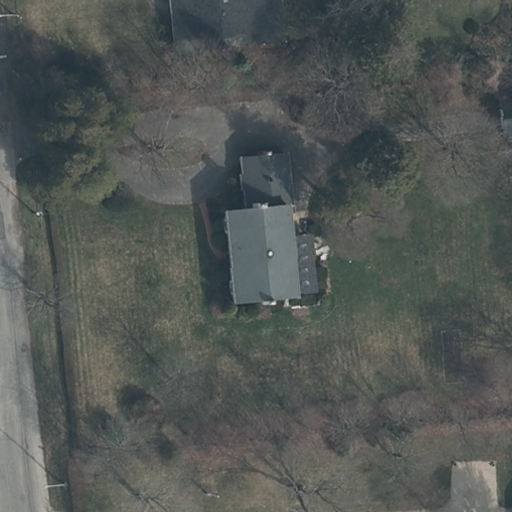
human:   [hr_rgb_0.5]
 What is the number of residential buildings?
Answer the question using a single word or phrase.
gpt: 2

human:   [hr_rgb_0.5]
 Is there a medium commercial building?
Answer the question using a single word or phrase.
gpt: no

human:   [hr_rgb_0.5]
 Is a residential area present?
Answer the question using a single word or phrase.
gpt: yes

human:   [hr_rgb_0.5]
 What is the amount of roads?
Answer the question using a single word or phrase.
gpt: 1

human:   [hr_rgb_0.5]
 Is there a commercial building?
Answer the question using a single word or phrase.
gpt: no

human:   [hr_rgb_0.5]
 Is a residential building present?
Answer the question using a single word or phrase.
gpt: yes

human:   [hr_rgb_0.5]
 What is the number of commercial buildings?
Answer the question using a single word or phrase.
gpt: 0

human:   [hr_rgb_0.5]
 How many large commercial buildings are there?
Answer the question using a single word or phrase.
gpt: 0

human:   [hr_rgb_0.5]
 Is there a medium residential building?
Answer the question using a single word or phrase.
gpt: yes

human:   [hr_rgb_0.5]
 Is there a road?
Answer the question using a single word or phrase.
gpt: yes

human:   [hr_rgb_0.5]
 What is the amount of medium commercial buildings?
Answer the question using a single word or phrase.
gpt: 0

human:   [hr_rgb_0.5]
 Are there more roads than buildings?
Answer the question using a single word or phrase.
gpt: no

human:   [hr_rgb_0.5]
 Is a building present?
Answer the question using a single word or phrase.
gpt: yes

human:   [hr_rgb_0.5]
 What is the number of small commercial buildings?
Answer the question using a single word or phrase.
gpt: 0

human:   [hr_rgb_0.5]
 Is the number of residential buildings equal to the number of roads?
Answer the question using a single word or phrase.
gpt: no

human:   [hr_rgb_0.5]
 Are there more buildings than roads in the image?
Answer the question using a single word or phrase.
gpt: yes

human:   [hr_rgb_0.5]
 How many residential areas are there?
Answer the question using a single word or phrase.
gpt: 1

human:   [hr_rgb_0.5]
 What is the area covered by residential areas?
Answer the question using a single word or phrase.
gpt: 10595m2

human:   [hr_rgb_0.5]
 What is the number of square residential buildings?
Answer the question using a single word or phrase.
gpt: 0

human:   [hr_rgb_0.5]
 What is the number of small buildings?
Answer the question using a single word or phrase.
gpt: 2

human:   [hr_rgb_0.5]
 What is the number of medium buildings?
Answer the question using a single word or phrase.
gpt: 2

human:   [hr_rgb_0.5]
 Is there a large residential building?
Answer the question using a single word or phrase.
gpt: no

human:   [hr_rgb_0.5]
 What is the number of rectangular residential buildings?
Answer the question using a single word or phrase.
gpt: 0

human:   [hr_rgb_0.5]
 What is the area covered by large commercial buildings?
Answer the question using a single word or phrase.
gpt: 0m2

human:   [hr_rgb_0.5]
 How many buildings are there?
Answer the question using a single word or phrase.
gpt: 4

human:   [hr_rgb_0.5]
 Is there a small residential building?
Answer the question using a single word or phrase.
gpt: no

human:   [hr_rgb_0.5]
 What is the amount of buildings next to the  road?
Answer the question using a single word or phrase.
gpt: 4

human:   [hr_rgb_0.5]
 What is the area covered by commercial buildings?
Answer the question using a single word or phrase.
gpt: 0m2

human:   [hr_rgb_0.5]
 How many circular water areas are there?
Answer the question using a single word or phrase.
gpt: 0

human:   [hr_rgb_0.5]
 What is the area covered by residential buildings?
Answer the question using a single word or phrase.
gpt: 715m2

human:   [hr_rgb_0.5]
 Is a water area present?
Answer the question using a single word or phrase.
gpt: no

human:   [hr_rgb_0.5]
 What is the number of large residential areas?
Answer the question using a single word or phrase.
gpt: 1

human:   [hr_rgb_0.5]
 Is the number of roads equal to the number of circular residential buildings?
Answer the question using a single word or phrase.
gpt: no

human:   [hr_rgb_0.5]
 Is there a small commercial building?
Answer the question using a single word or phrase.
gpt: no

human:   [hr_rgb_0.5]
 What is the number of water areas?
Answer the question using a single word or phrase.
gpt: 0

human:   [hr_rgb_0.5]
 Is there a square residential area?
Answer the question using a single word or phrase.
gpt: no

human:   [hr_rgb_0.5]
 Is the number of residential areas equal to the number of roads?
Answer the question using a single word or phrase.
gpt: yes

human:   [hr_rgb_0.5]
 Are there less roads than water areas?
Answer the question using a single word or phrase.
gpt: no

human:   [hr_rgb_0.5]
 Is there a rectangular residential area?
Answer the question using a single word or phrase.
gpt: yes

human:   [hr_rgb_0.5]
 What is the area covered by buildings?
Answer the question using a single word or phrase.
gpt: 779m2

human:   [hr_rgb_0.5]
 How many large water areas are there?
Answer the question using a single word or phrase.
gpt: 0

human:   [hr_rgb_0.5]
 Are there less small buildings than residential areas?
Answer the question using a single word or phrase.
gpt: no

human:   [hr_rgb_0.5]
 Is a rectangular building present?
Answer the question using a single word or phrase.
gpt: yes

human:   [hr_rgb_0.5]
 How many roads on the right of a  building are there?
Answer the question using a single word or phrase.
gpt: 0

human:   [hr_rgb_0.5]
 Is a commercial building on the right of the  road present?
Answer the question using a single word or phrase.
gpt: no

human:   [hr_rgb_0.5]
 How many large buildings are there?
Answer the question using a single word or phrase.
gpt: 0

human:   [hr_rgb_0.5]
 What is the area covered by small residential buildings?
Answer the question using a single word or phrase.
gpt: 0m2

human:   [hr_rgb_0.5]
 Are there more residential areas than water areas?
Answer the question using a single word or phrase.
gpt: yes

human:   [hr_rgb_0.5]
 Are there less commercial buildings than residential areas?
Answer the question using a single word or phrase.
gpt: yes

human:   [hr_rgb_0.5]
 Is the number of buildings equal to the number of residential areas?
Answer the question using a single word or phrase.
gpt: no

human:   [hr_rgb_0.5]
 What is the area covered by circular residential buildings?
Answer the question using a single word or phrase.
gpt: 0m2

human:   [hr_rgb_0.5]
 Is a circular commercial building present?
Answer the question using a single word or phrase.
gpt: no

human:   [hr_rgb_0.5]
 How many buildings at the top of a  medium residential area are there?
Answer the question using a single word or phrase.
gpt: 0

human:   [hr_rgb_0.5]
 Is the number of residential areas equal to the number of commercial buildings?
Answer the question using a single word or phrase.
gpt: no

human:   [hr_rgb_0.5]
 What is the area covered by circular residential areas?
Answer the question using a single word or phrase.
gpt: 0m2

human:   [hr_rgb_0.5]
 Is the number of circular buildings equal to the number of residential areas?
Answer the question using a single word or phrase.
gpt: no

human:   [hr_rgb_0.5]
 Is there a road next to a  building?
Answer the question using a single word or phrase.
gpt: yes

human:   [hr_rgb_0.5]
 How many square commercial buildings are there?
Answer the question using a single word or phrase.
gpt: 0

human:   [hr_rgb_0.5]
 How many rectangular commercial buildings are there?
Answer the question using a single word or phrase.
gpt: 0

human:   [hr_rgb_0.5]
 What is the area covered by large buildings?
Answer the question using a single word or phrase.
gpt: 0m2

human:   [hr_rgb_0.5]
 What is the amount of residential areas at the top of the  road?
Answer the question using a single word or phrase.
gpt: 0

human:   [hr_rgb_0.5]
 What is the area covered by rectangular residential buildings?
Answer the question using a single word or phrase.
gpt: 0m2

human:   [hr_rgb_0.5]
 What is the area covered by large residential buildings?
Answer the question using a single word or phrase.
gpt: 0m2

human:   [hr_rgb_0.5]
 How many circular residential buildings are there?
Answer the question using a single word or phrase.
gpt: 0